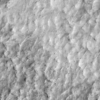
Label: not_dusty